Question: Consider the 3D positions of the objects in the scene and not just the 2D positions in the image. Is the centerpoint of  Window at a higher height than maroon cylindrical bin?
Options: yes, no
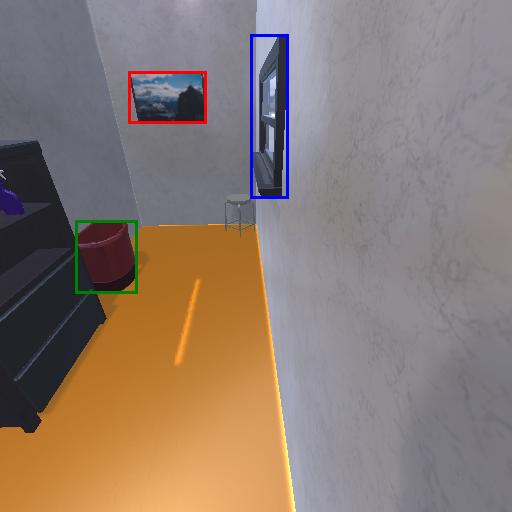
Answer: yes